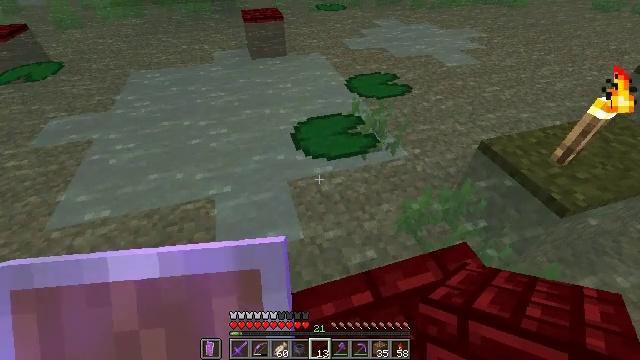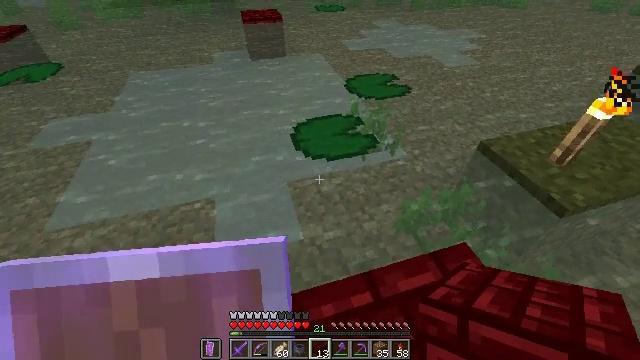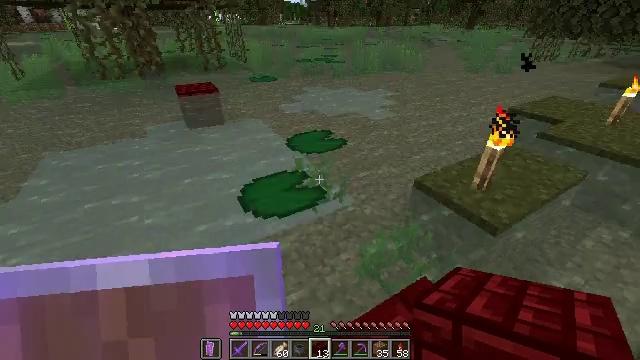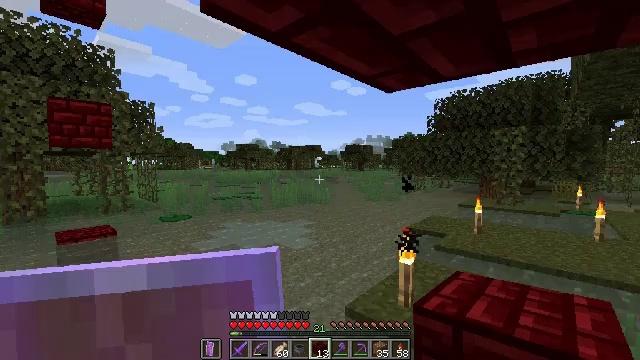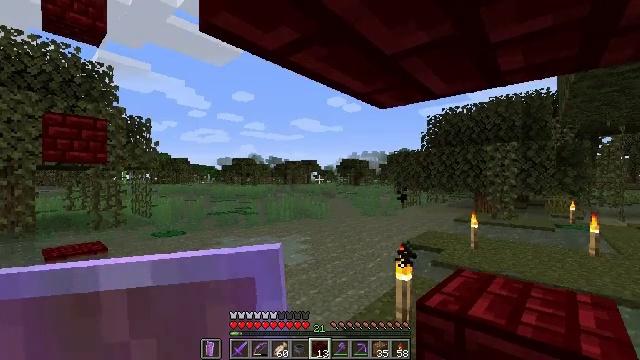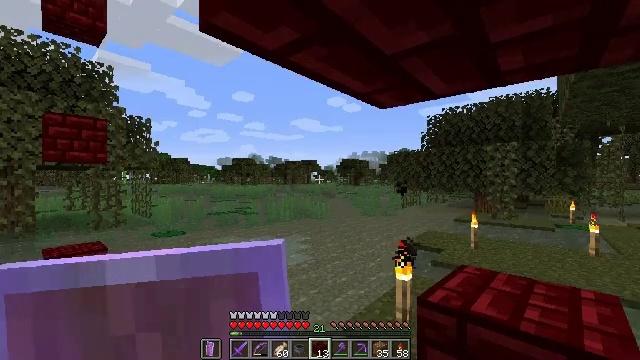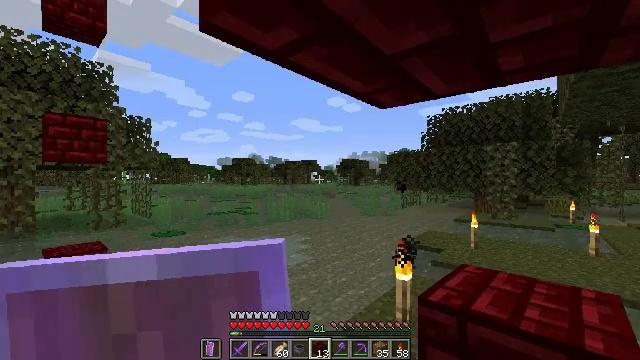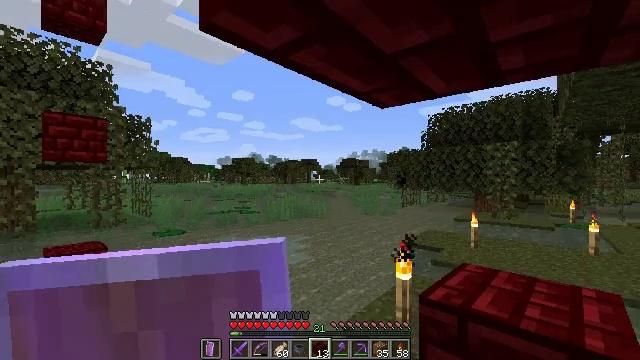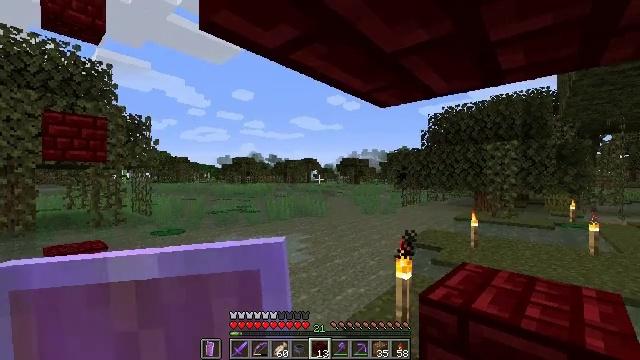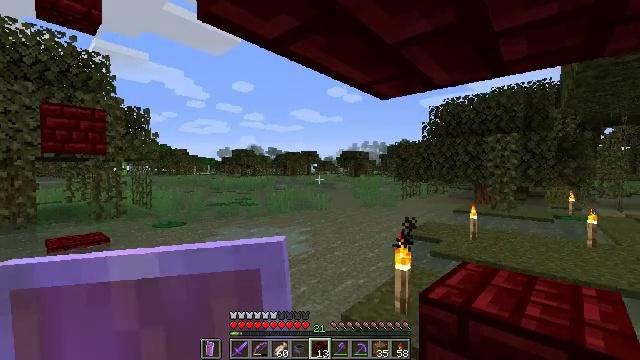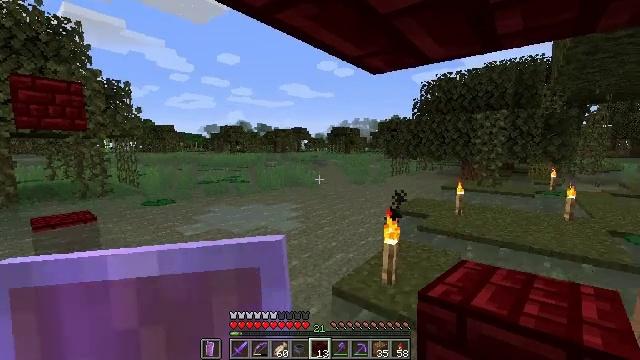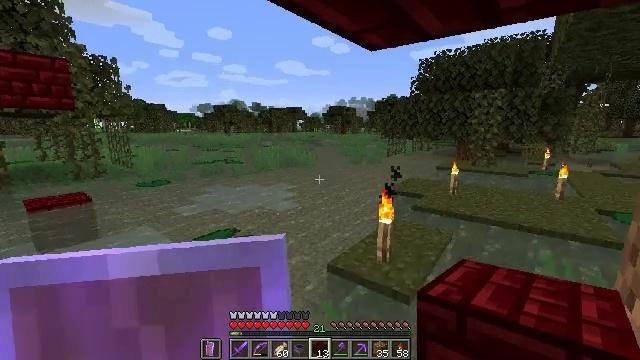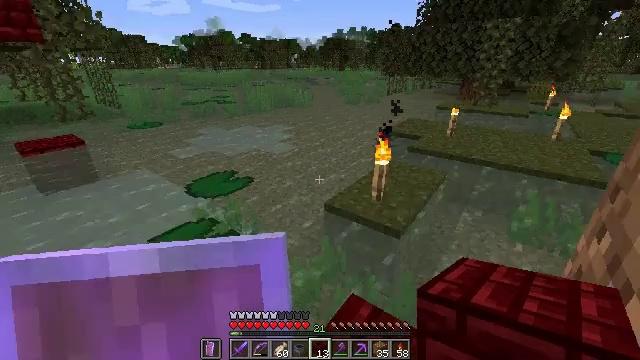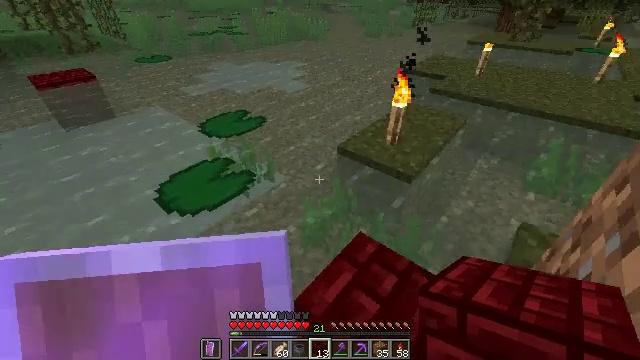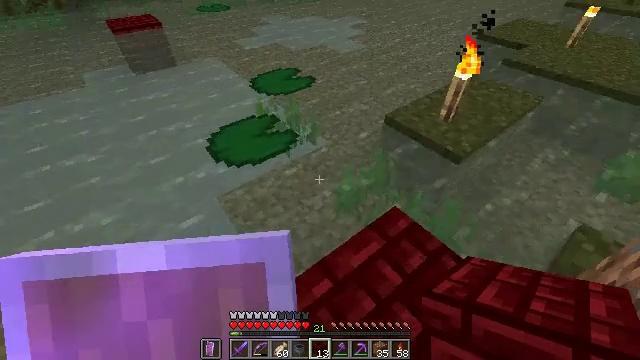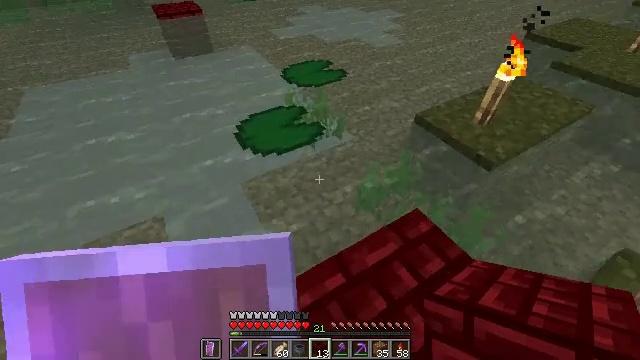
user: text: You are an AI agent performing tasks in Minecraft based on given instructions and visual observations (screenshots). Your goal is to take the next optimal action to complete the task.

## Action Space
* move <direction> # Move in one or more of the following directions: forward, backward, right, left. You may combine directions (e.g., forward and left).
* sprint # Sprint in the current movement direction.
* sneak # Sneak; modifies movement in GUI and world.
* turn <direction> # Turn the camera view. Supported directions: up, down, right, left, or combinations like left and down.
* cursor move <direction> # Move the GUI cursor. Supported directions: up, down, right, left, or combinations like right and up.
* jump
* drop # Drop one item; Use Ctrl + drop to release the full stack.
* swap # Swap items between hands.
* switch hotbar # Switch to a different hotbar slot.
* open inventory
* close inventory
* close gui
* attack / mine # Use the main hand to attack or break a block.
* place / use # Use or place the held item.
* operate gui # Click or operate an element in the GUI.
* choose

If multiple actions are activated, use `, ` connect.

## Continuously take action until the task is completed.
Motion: motion action
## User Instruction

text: Harvest the lily pad from the surface of water.
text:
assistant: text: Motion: no_op
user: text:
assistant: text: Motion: turn right and up
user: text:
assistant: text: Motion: turn right and up
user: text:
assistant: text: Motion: turn up
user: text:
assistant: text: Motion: no_op
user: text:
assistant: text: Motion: no_op
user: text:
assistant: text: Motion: no_op
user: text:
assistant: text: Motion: no_op
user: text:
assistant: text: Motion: turn down
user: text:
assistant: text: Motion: turn right and down
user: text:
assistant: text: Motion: turn down
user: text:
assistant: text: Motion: turn down
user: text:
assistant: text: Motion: turn left and down
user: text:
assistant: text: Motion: turn left and down
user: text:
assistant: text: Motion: turn left and down
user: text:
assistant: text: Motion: turn left
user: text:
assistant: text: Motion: turn left
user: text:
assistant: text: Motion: move forward
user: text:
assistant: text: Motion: move forward
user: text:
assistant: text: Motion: no_op
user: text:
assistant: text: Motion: no_op
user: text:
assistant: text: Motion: no_op
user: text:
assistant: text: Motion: no_op
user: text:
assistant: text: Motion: no_op
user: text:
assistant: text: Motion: no_op
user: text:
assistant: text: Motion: attack / mine
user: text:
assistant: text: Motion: attack / mine
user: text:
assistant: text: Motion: attack / mine
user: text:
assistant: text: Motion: attack / mine
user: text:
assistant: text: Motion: attack / mine